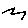
Label: zigzag